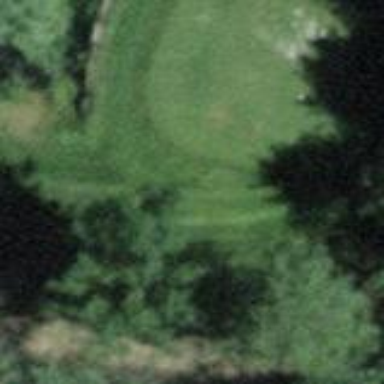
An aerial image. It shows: Grass area designated as golf tee.